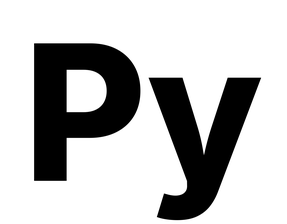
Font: Inter_ExtraBold